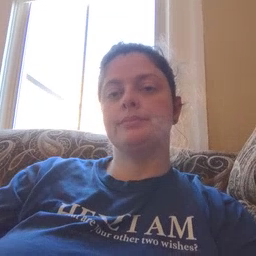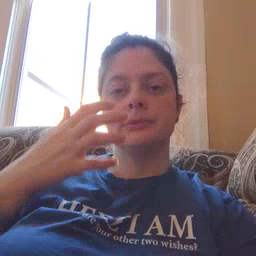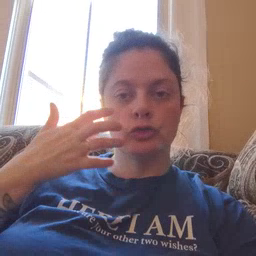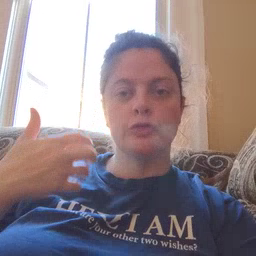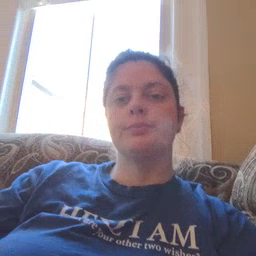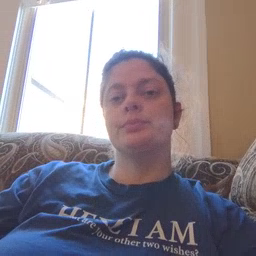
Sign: tiger